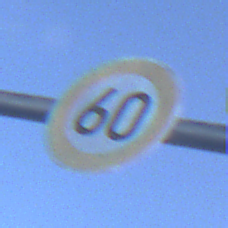
Verkehrszeichen: Geschwindigkeit60
Umgebung: Outdoor, Nature
Tageszeit: MorningAfternoon
Wetter: PartlyCloudy
Licht: Natural
Jahreszeit: NotSpecified
Kontrast: HighContrast